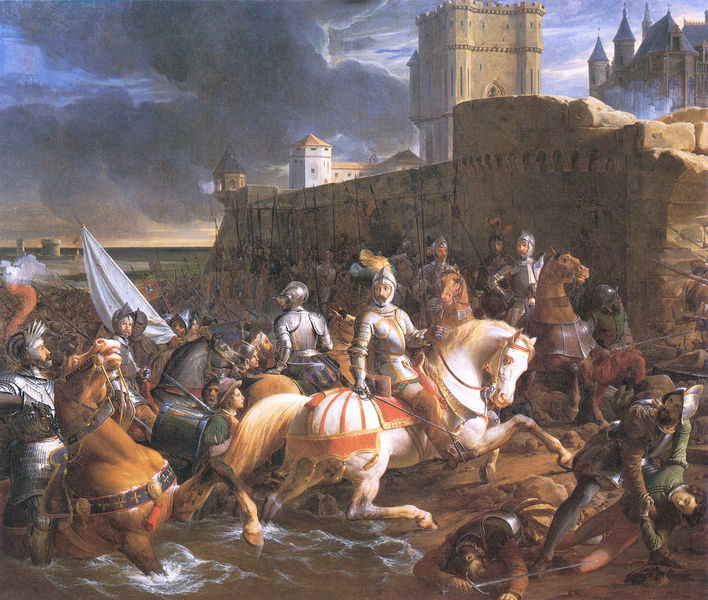
Titel: Prise de Calais par Francois de Lorraine, duc de Guise (9 janvier 1558), Die Einnahme von Calais
Künstler: François Édouard Picot
Standort: Versailles
Institution: Galerie des Batailles
Schlagwörter: angriff, blau, feder, gemälde, himmel, kampf, meer, schatten, wasser, weiß, wolken, fluss, landschaft, ocker, see, stadt, abend, braun, licht, männer, orange, rücken, haus, rot, schloss, wolke, beige, architektur, tod, tot, toter, spiegelung, kirche, rauch, gotik, pferd, pferde, reiter, turm, sattel, segel, strand, wellen, fahnen, fahne, flagge, mauer, krieg, landung, schlacht, sturm, historienbild, lanze, soldaten, zinnen, burg, türme, festung, schwert, schwerter, waffen, überfall, tote, verletzte, degen, helm, frieden, ritter, trommel, feldzug, heer, rüstung, schimmel, helme, fuchs, mittelalter, eroberung, graben, lanzen, speer, speere, überschwemmung, burggraben, retten, gewitterstimmung, delacroix, rüstungen, ritterburg, wassergraben, verletzter, ansturm, ertrinken, knappe, belagerung, kämpfe, titter, ale, festund, fussisch, sse, trobadour, weisse fahne, bugr, critter, gefallene verletzte, veröetzte